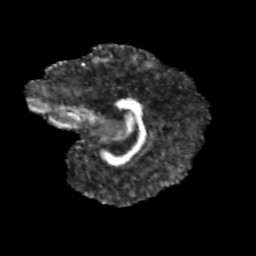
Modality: FA
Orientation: sagittal
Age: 12
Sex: female
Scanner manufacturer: siemens
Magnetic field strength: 3 T
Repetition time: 3.8 s
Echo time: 0.07 s